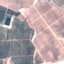
Land use / land cover class: PermanentCrop